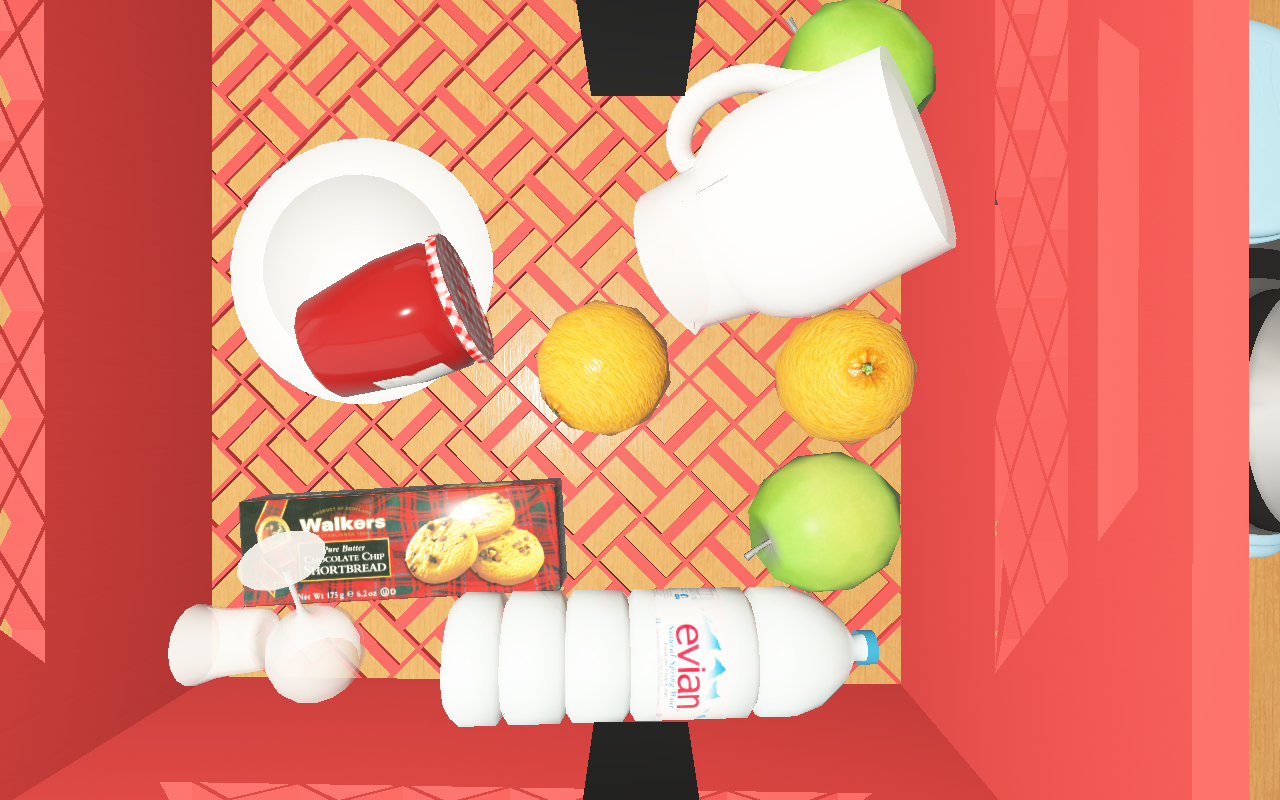
Objects in the scene:
carafe
water bottle
apple
apple
orange
orange
plate
glass
wineglass
cereal box
cereal box